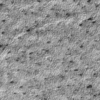
Label: not_dusty